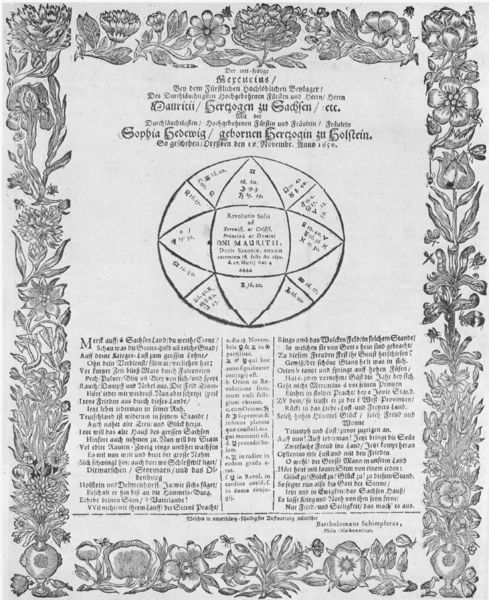
Titel: Der mit=frölige Mercurius/ Bey dem Fürstlichen Hochlöblichen Beylager
Künstler: Bartholomäus Schimpffer
Standort: Wolfenbüttel
Institution: Herzog August Bibliothek
Schlagwörter: blätter, dunkel, himmel, weiß, blume, blumen, grau, hell, schwarz, skizze, symbol, zeichen, zeichnung, blüten, rose, muster, ornament, geschichte, rahmen, tod, auge, drei, blatt, girlande, pflanzen, borte, renaissance, kreis, rund, umrandung, ranken, vase, deutschland, holzschnitt, schrift, papier, rahmung, grafik, graphik, spalten, rand, inschrift, floral, ornamente, verzierung, vasen, deutsch, foto, segment, tulpe, buch, rechteck, stern, linie, symmetrisch, umrahmung, mohn, druck, schwarz-weiß, druckgrafik, radierung, stich, titel, seite, illustration, text, buchstaben, beschriftung, überschrift, kugel, kranz, nelke, schema, ranke, buchdruck, buchseite, geometrisch, iris, schreiben, herzog, rechteckig, blumenranken, zeilen, urkunde, kornblume, kupferstich, welt, geometrie, botanik, altdeutsch, erklärung, quadratisch, traktat, arabeske, latein, schnitte, lateinisch, einteilung, frontispiz, sachsen, unterteilung, segmente, heirat, ellipsen, spalte, astronomie, majuskel, weltbild, herzogin, horoskop, diagramm, auszeichnung, gutenberg, schaubild, elipsen, herzog zu sachsen, sophia, m, drei spalten, 14, holstein, ng, herzogin zu holstein, herzogen, sophia hedewig, a4, mauriti, geschreiben, blumefloral